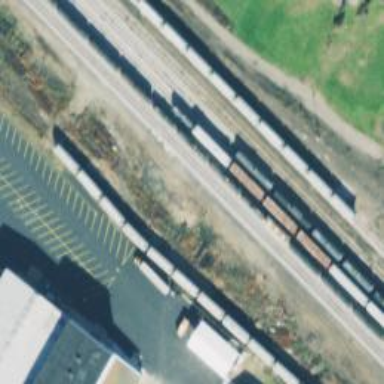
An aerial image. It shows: Railway yard used for servicing trains.